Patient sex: M
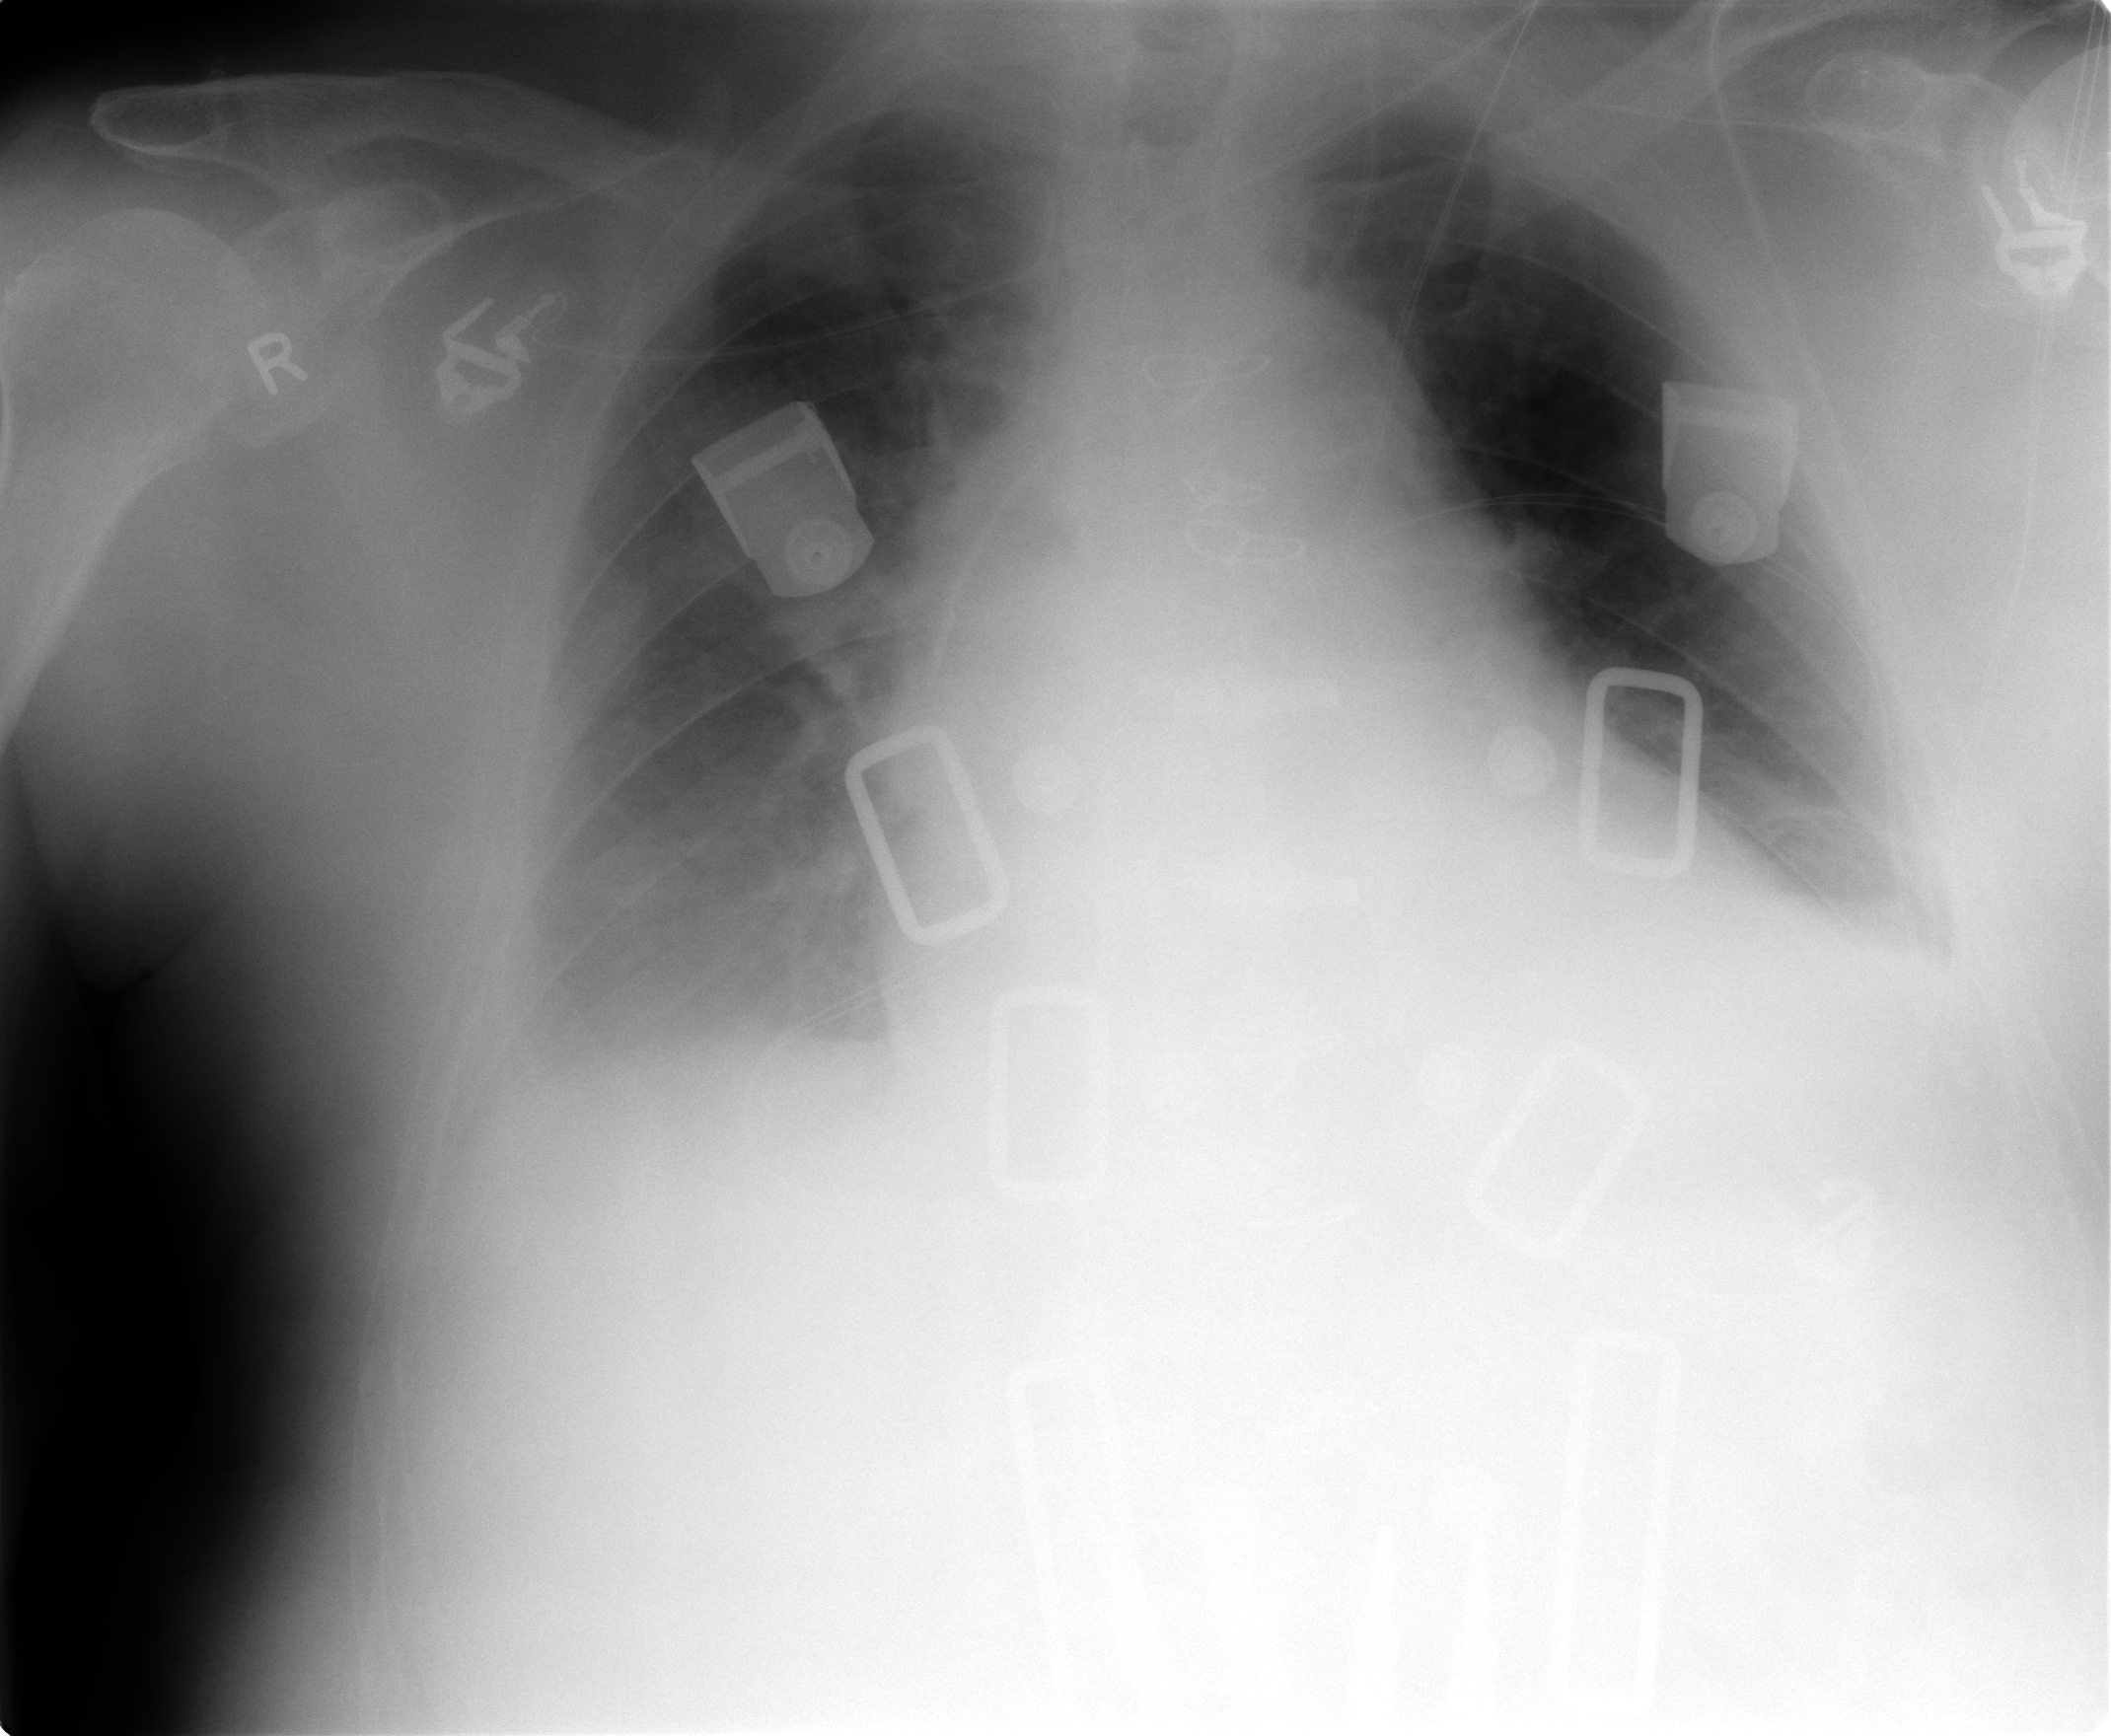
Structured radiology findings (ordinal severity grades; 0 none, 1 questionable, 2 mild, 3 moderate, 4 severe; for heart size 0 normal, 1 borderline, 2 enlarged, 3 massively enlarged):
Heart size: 0
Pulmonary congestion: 2
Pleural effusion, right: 3
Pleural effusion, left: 2
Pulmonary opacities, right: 2
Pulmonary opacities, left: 0
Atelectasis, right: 2
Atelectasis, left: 2